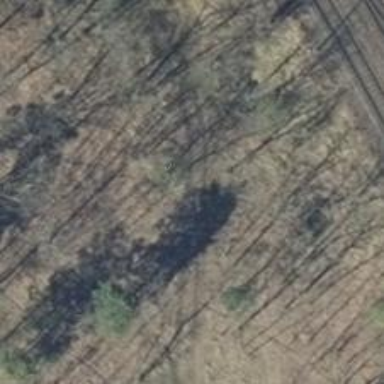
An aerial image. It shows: Sandy track road with grade 4 track type.